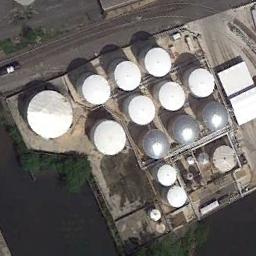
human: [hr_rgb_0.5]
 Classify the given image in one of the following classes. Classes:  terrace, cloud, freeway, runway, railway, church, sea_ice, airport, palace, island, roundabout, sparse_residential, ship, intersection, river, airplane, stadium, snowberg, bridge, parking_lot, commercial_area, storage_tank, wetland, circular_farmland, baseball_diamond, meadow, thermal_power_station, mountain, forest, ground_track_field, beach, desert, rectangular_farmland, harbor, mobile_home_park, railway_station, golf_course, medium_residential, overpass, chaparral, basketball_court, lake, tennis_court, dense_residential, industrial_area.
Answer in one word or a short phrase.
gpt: storage_tank